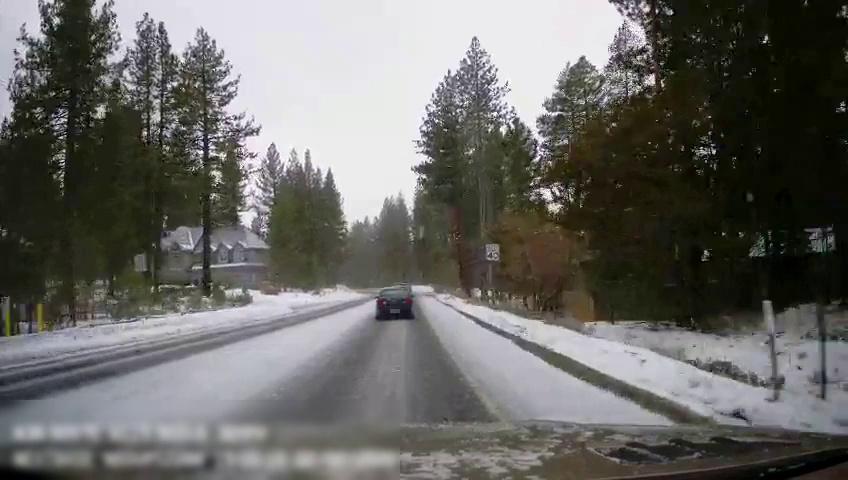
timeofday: Day
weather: Snowy
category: Drivable Space
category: Vehicles | Car
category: Lanes | Opposite Lane
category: Lanes | Current Lane
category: Traffic | Signs